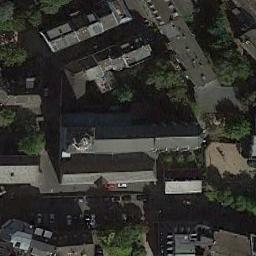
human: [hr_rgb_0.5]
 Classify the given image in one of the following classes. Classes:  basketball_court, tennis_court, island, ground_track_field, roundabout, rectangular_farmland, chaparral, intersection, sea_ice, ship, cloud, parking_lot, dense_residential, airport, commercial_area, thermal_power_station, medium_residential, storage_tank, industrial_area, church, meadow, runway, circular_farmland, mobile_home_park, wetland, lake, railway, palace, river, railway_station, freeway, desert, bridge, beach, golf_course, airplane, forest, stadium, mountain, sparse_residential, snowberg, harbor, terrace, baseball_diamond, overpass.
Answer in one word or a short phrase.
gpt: church